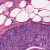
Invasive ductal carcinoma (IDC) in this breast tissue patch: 0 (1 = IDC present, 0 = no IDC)